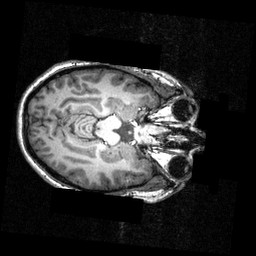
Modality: T1w
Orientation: axial
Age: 24
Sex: female
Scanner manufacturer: siemens
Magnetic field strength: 3.951 T
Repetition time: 1.5 s
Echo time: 0.00335 s